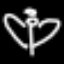
Label: angel